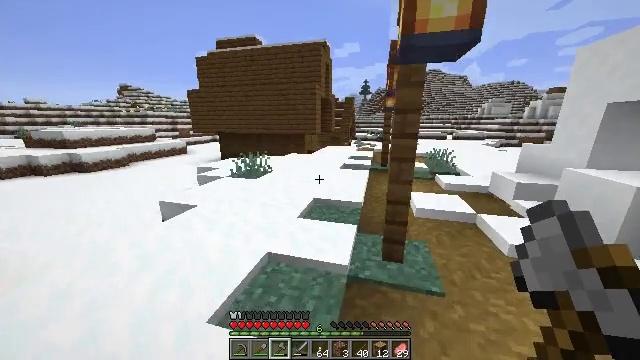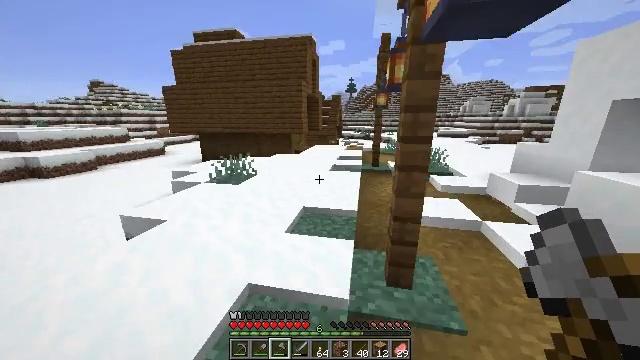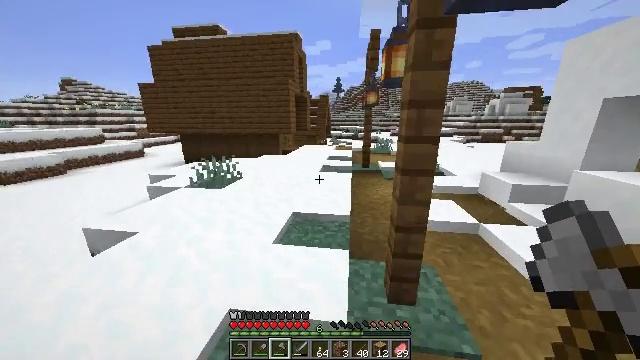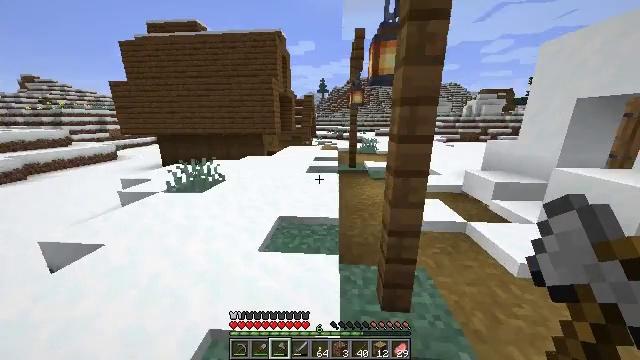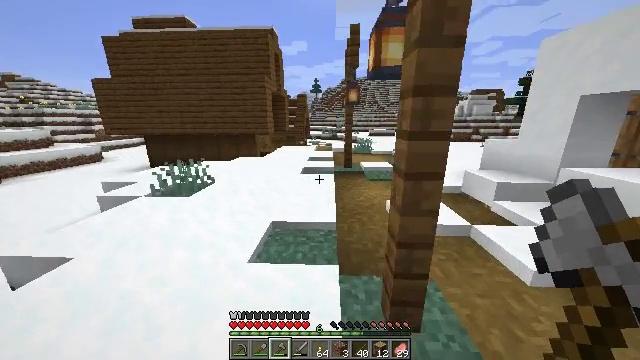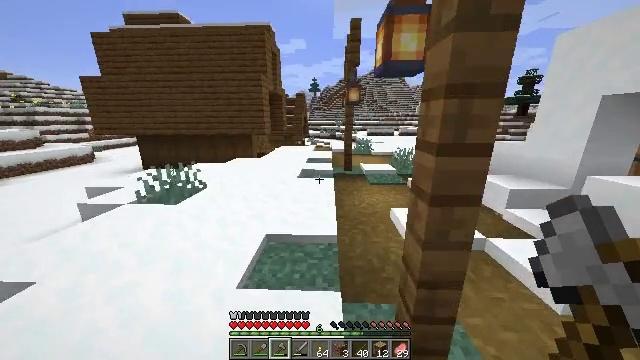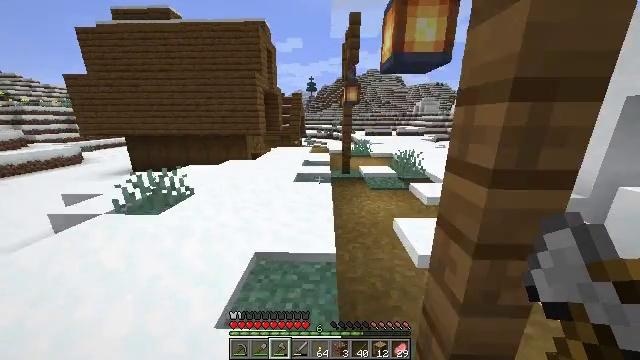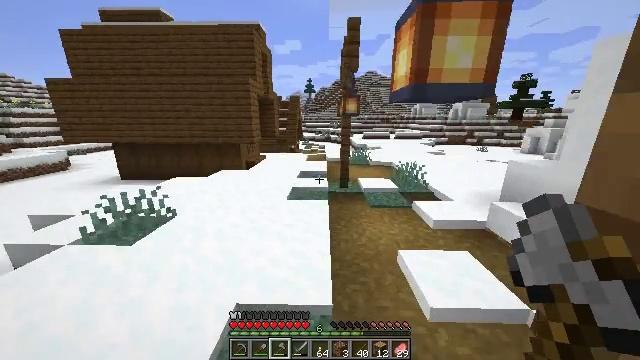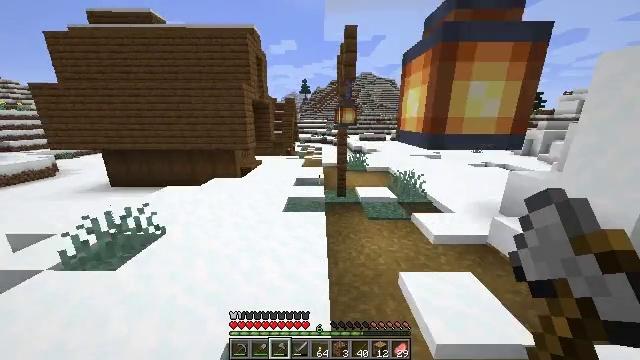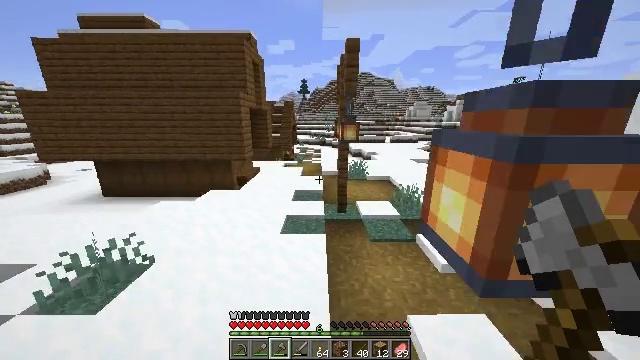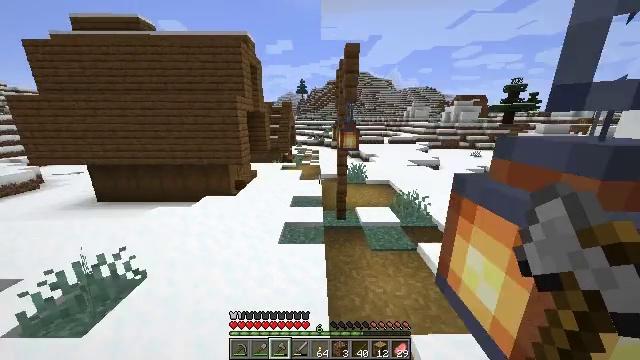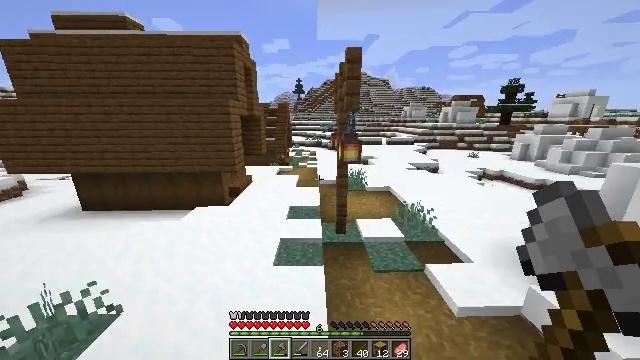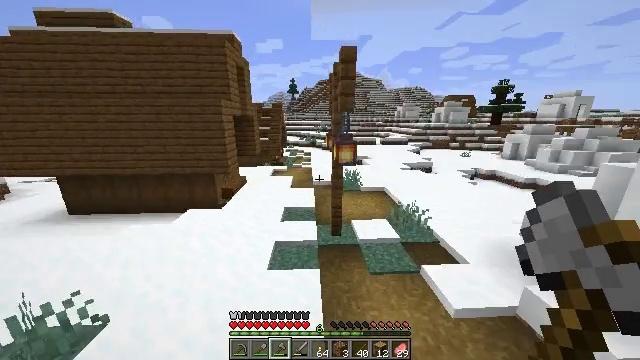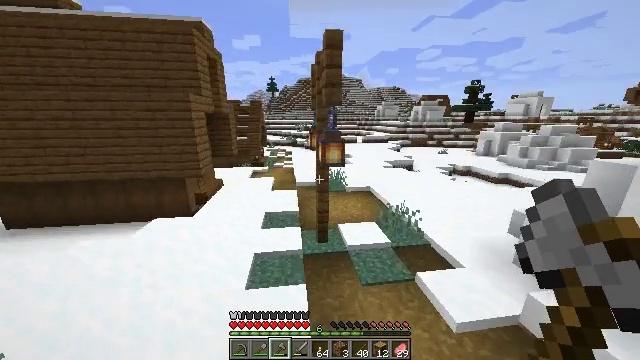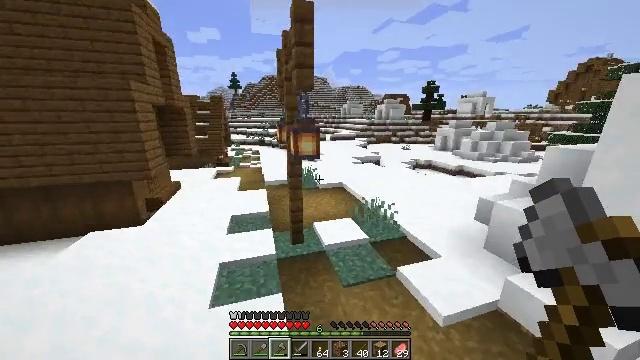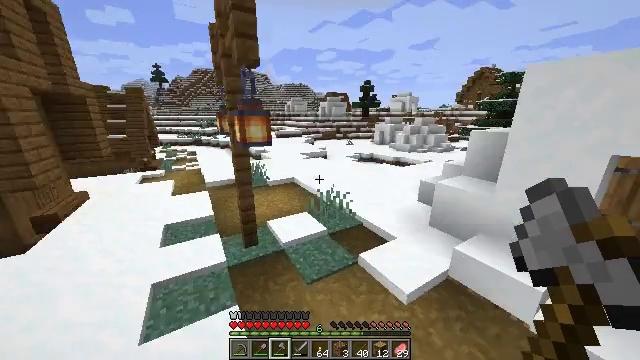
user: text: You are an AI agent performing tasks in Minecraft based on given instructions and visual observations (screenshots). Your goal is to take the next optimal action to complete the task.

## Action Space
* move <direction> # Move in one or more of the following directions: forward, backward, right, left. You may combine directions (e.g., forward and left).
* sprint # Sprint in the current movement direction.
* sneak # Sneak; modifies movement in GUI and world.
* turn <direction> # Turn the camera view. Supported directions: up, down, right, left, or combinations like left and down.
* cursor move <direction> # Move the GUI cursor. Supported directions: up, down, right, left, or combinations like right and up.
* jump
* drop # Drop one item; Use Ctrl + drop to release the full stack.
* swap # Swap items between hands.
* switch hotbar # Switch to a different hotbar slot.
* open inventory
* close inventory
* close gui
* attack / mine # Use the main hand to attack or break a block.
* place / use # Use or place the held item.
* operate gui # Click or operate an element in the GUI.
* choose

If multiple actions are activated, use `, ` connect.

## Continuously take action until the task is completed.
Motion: motion action
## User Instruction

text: Harvest potatoes.
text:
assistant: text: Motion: move forward, sprint, turn right
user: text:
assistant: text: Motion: move forward, sprint, turn right
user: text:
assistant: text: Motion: move forward, sprint, turn right
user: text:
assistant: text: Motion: move forward, sprint, turn right
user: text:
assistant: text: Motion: move forward, sprint
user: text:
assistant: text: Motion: move forward, sprint
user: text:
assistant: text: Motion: move forward, sprint, jump
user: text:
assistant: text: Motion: move forward, sprint, turn right, jump
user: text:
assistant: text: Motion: move forward, sprint, jump
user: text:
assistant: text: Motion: move forward, sprint, jump
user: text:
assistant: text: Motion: move forward, sprint, jump
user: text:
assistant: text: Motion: move forward, sprint, turn right
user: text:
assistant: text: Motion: move forward, sprint, turn right
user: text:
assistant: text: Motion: move forward and move left, sprint, turn right
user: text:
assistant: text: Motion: move forward and move left, sprint, turn right
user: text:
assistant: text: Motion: move forward and move left, sprint, turn right
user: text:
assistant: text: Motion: move forward and move left, sprint, turn right
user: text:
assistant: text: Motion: move forward and move left, sprint, turn right
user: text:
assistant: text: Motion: move forward and move right, sprint, turn right
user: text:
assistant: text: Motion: move forward and move right, sprint, turn right
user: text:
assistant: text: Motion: move forward and move right, sprint, turn right
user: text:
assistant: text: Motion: move forward and move right, sprint, turn right
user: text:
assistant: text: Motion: move forward and move right, sprint, turn right
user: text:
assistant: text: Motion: move forward and move right, sprint, turn right
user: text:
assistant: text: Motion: move forward and move right, sprint, turn right
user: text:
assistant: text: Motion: move forward and move right, sprint, turn right
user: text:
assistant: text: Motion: move forward and move right, sprint
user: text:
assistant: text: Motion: move forward and move right, sprint
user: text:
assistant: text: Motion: move forward, sprint, turn left
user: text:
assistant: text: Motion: move forward and move left, sprint, turn left